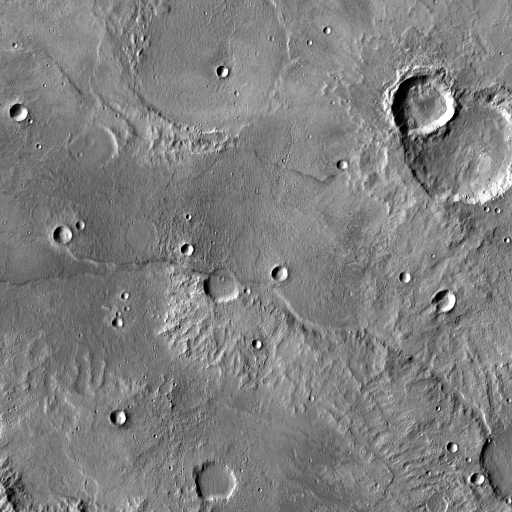
Crater classes present: Background, Other, Layered, Buried, Secondary